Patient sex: M
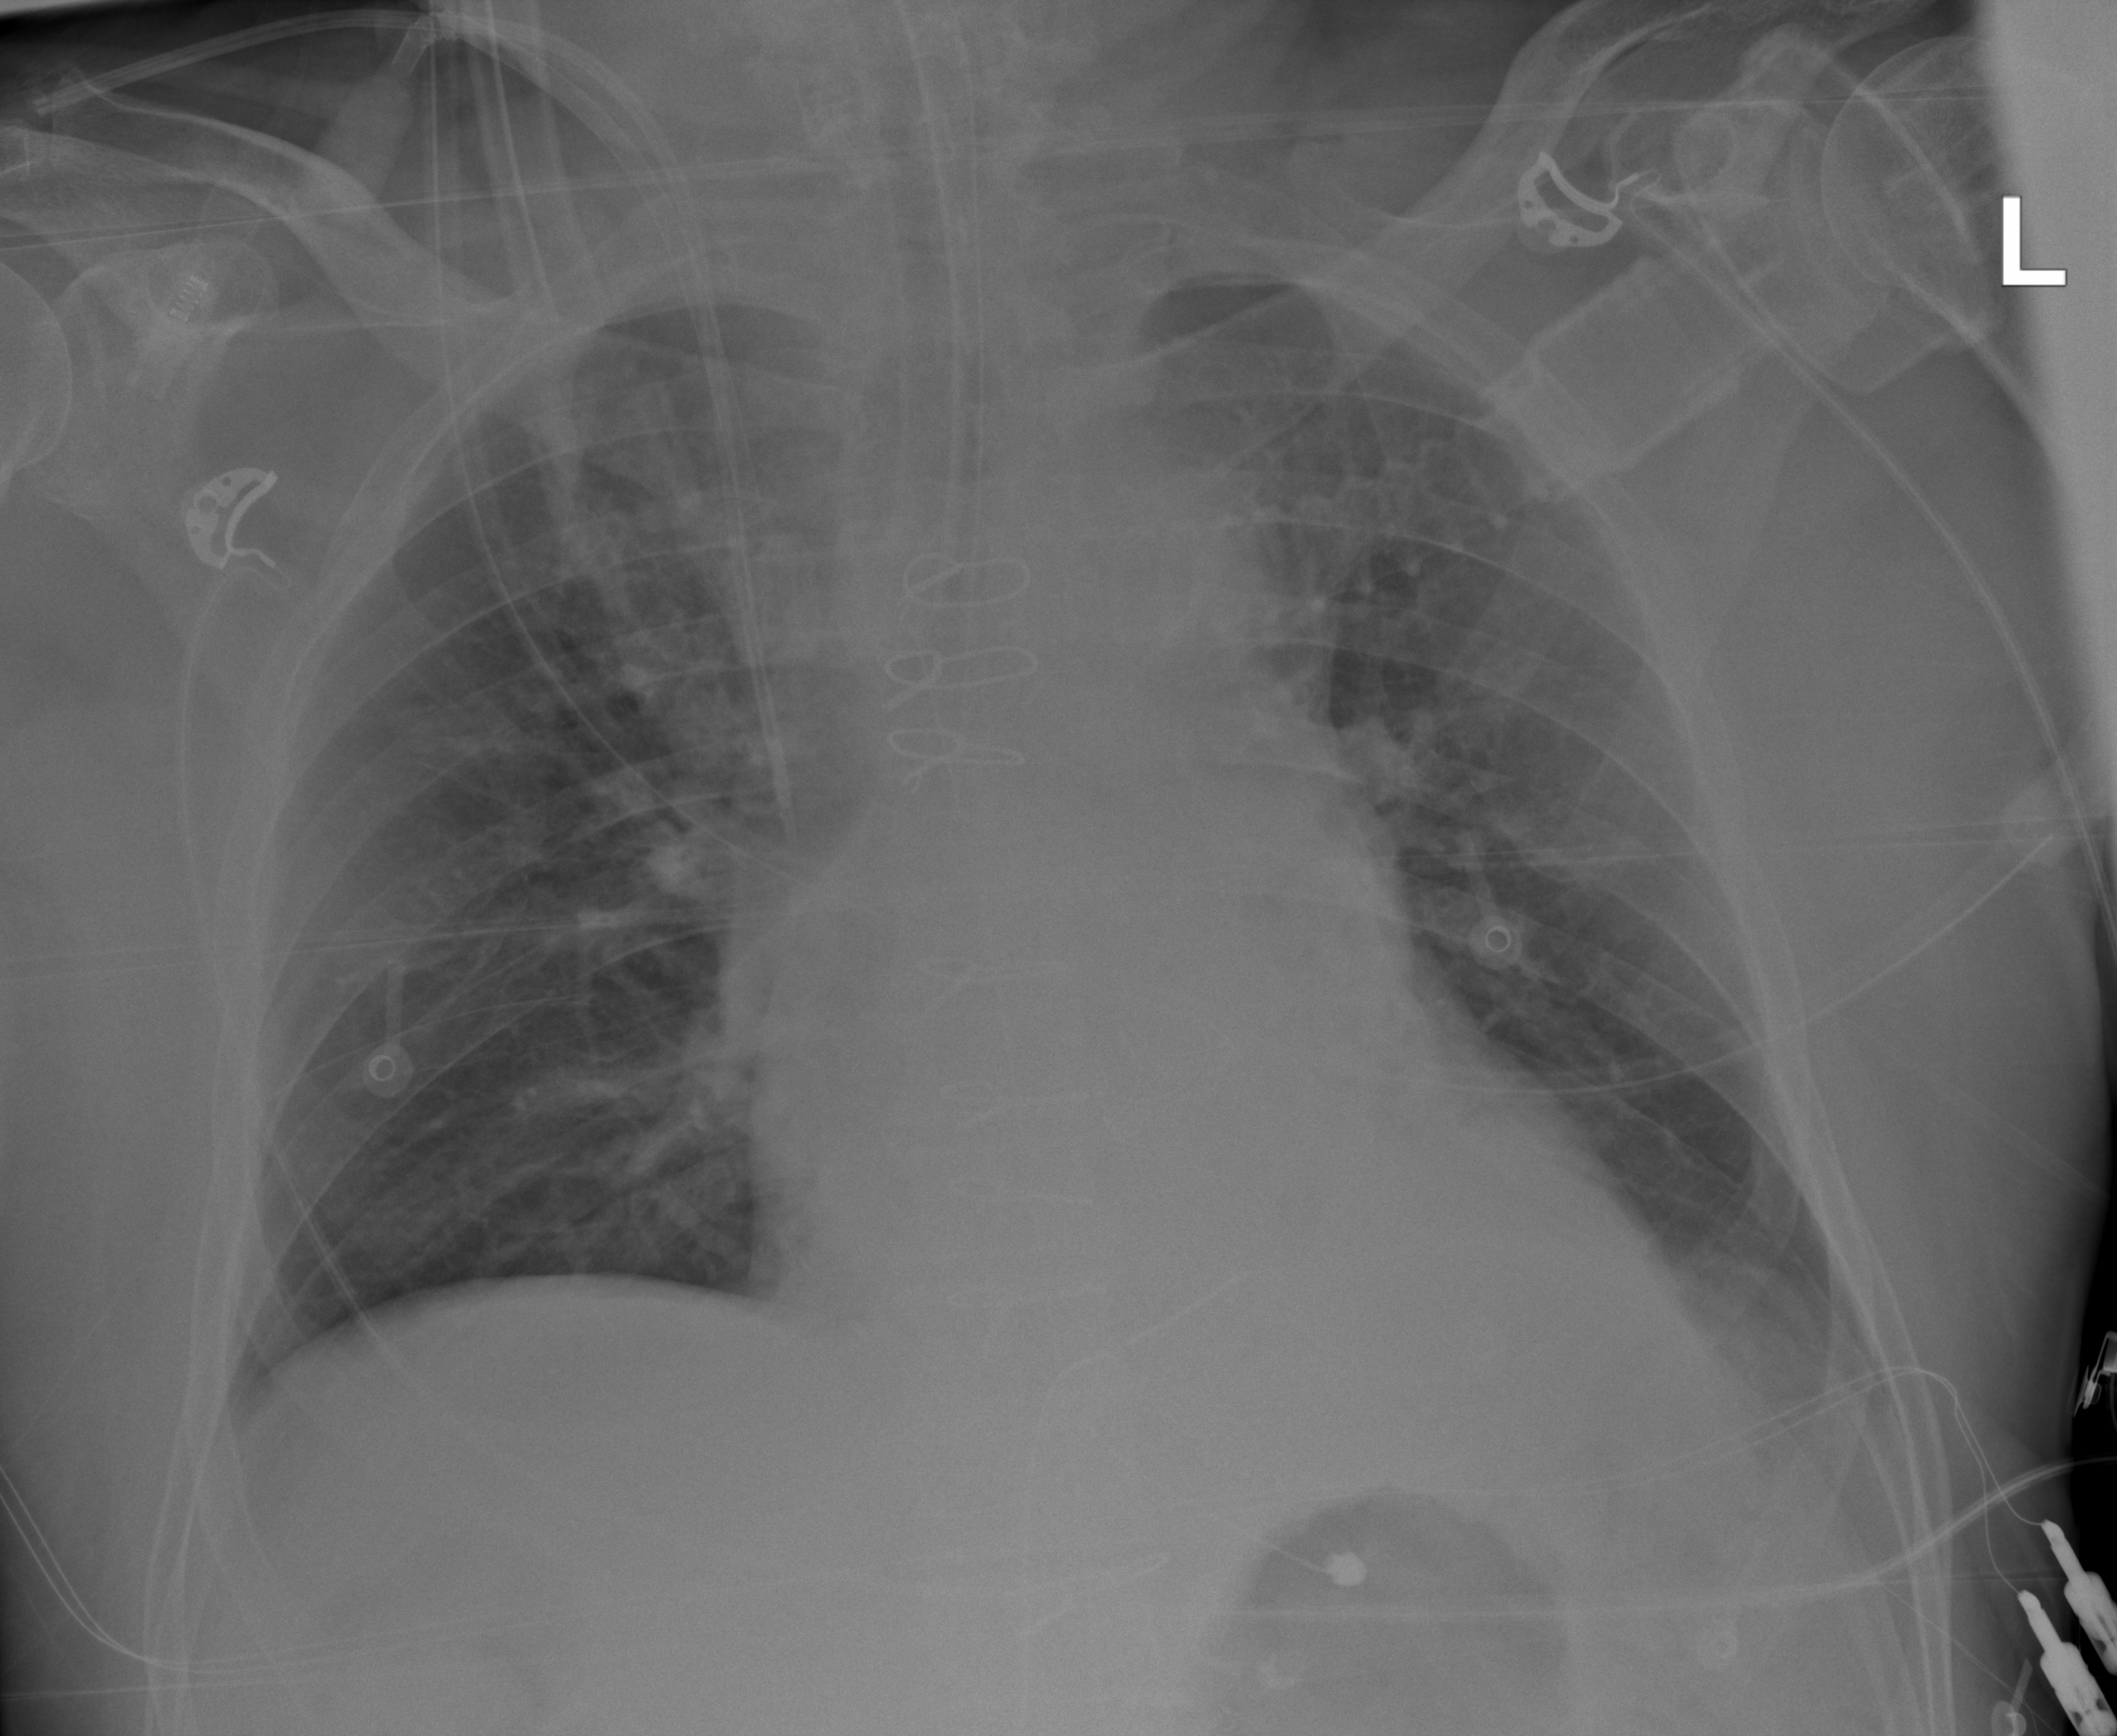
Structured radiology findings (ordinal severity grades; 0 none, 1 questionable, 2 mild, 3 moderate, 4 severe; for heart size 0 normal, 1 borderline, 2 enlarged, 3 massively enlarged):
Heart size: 2
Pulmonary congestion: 1
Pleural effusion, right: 0
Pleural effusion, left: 2
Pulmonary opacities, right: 0
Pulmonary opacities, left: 0
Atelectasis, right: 2
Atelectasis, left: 2